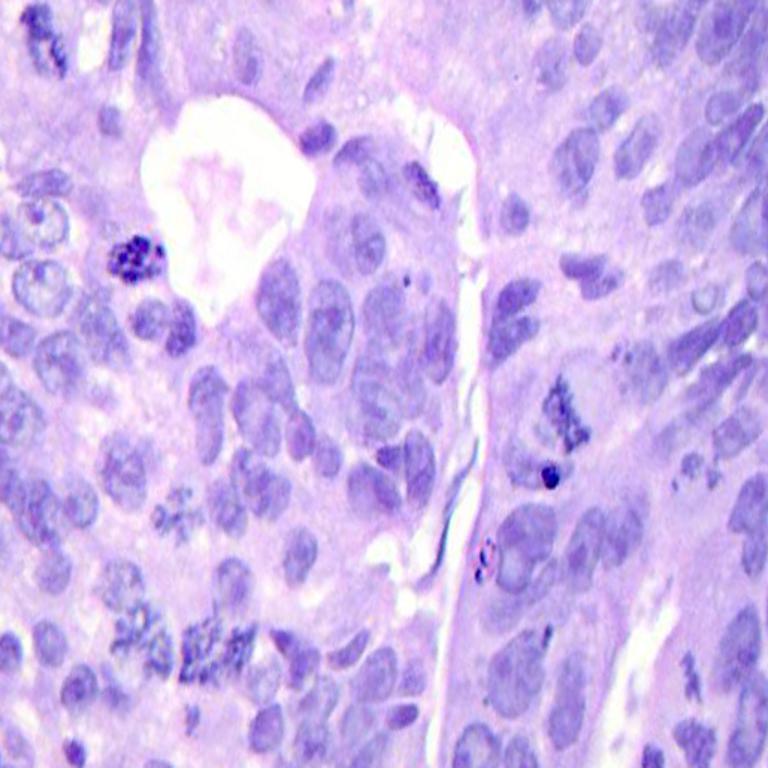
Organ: colon
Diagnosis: adenocarcinomas